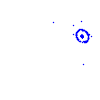
Particle: pion